Question: This is the code I working on.
'''
appControllers.controller('MyaSellerOrderCtrl', ['$scope', '$rootScope', 'Order', '$http',
function($scope, $rootScope, Order, $http) {
$scope.results = [];
$scope.getData = function() {
$http.get('api/orders/business/?user_id=' + $rootScope.user.user_id).success(function(data){
for (var i = 0; i < data.length; i++) {
$http.get('api/orders/seller/?business_id=' + data[i].business_id).success(function(data1){
// console.log(data1);
$scope.results[i] = data1;
});
}
console.log($scope.results);
});
};
$scope.getData();
}]);
'''
The problem is that $scope.results is empty while the functions works properly. Some one has told that it is due to the asynchronous nature of $http. Can you modify the code to use promise to avoid error ?
Now i updated the code as shown
'''
appControllers.controller('MyaSellerOrderCtrl', ['$scope', '$rootScope', '$http','$q',
function($scope, $rootScope, $http, $q) {
$scope.results = [];
function _getOrdersById(id) {
return $http.get('api/orders/business/?user_id=' + id);
}
function _parseOrders(orders) {
var _promises = [];
orders.forEach(function (order, index) {
var _promise = $http.get('api/orders/seller/?business_id=' + order.business_id).then(function (response) {
$scope.results[index] = response;
});
_promises.push(_promise);
});
return $q.all(_promises);
}
$scope.getData = function () {
_getOrdersById($rootScope.user.user_id)
.then(_parseOrders)
.then(function () {
console.log($scope.results);
}, function (error) {
console.error(error);
});
};
$scope.getData();
}
]);
'''
but it still shows error

159 line points to the line
'''
orders.forEach(function(order,index) {
'''
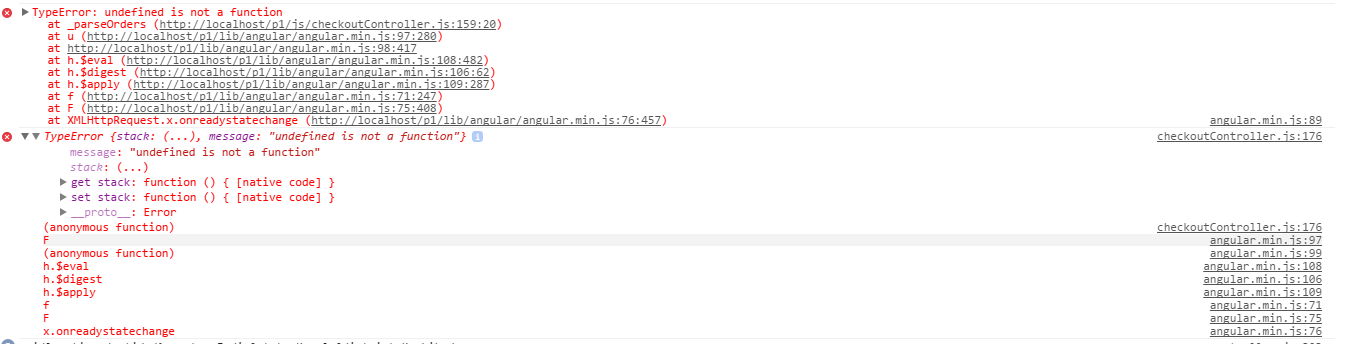
Answer: In your use case, the 'console.log($scope.results)' comes in too early.
If you did the "proper way" or this "don't do it at home 'cause it's stupid" way, you'd get the results.
way to do it, just here to show you:
'''
var MyCtrl = app.controller(function($scope, $timeout, $http, $rootScope) {
$scope.results = [];
$scope.getData = function() {
$http.get('api/orders/business/?user_id=' + $rootScope.user.user_id).success(function(data){
for (var i = 0; i < data.length; i++) {
$http.get('api/orders/seller/?business_id=' + data[i].business_id).success(function(data1){
// console.log(data1);
$scope.results[i] = data1;
});
}
// THIS is the part I'm changing:
$timeout(function() {
console.log($scope.results);
}, 10000);
});
};
$scope.getData();
});
'''
Just assuming here, but I think this should work. Why? Because we're logging the result after 10 seconds, when all the individual orders have been fetched.
Your version called the 'console.log()' right away, before any of the '$http' requests for individual orders have been completed.
Slightly better way would be to do the '$q.all()' as others have suggested. And even better way would be to move this all to a service.
way to do your thing:
'''
// Controller. Notice how simplified it seems now, comparing to the original
// version. We're just passing results to and from the $scope, which is what
// controllers should do.
var MyController = app.controller(function($scope, OrderService, $rootScope) {
OrderService.getOrders($rootScope.user.user_id)
.then(function(results) {
// only putting $scope.results live here, you can have
// an ng-show="$scope.results.length" or something to show a spinner
// or similar while loading.
$scope.results = results;
});
});
// Then, your service would do all the work
var OrderService = app.service(function($http) {
// we're going to play it with a service, just copy/pasting Lowe's answer here
// and modifying a few bits to take out controller part
var _results = [];
// This returns a promise. Angular can accept a promise and will wait until resolved.
function _getOrdersById(id) {
return $http.get('api/orders/business/?user_id=' + id);
}
// This also returns a promise.
function _parseOrders(orders) {
var _promises = [];
orders.forEach(function (order, index) {
var _promise = $http.get('api/orders/seller/?business_id=' + order.business_id).then(function (response) {
_results[index] = response;
});
_promises.push(_promise);
});
return $q.all(_promises);
}
// Anything attached to _this_ is "public" for a service
this.getOrders = function(userId) {
// Create a defered object to return to callers
var d = $q.defer();
// Get that first promise
_getOrdersById(userId)
// the next promise in order (_parseOrders), will receive whatever
// _getOrdersById return
.then(_parseOrders)
// The next promise won't be called until $q.all of _parseOrders is called.
.then(function () {
// finally resolve our original promise. This returns to
// the caller of the service
d.resolve(_results);
}, function (error) {
console.error(error);
d.reject(error);
});
// this return happens almost before any of the $http calls above.
// But since you're returning a promise, angular knows this it have to wait
// until that d.resolve() or d.reject() somewhere in the async response handlers.
return d.promise;
});
'''
There are probably even better ways to break this down, but you'd have to ask a bit more specific question.